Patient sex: M
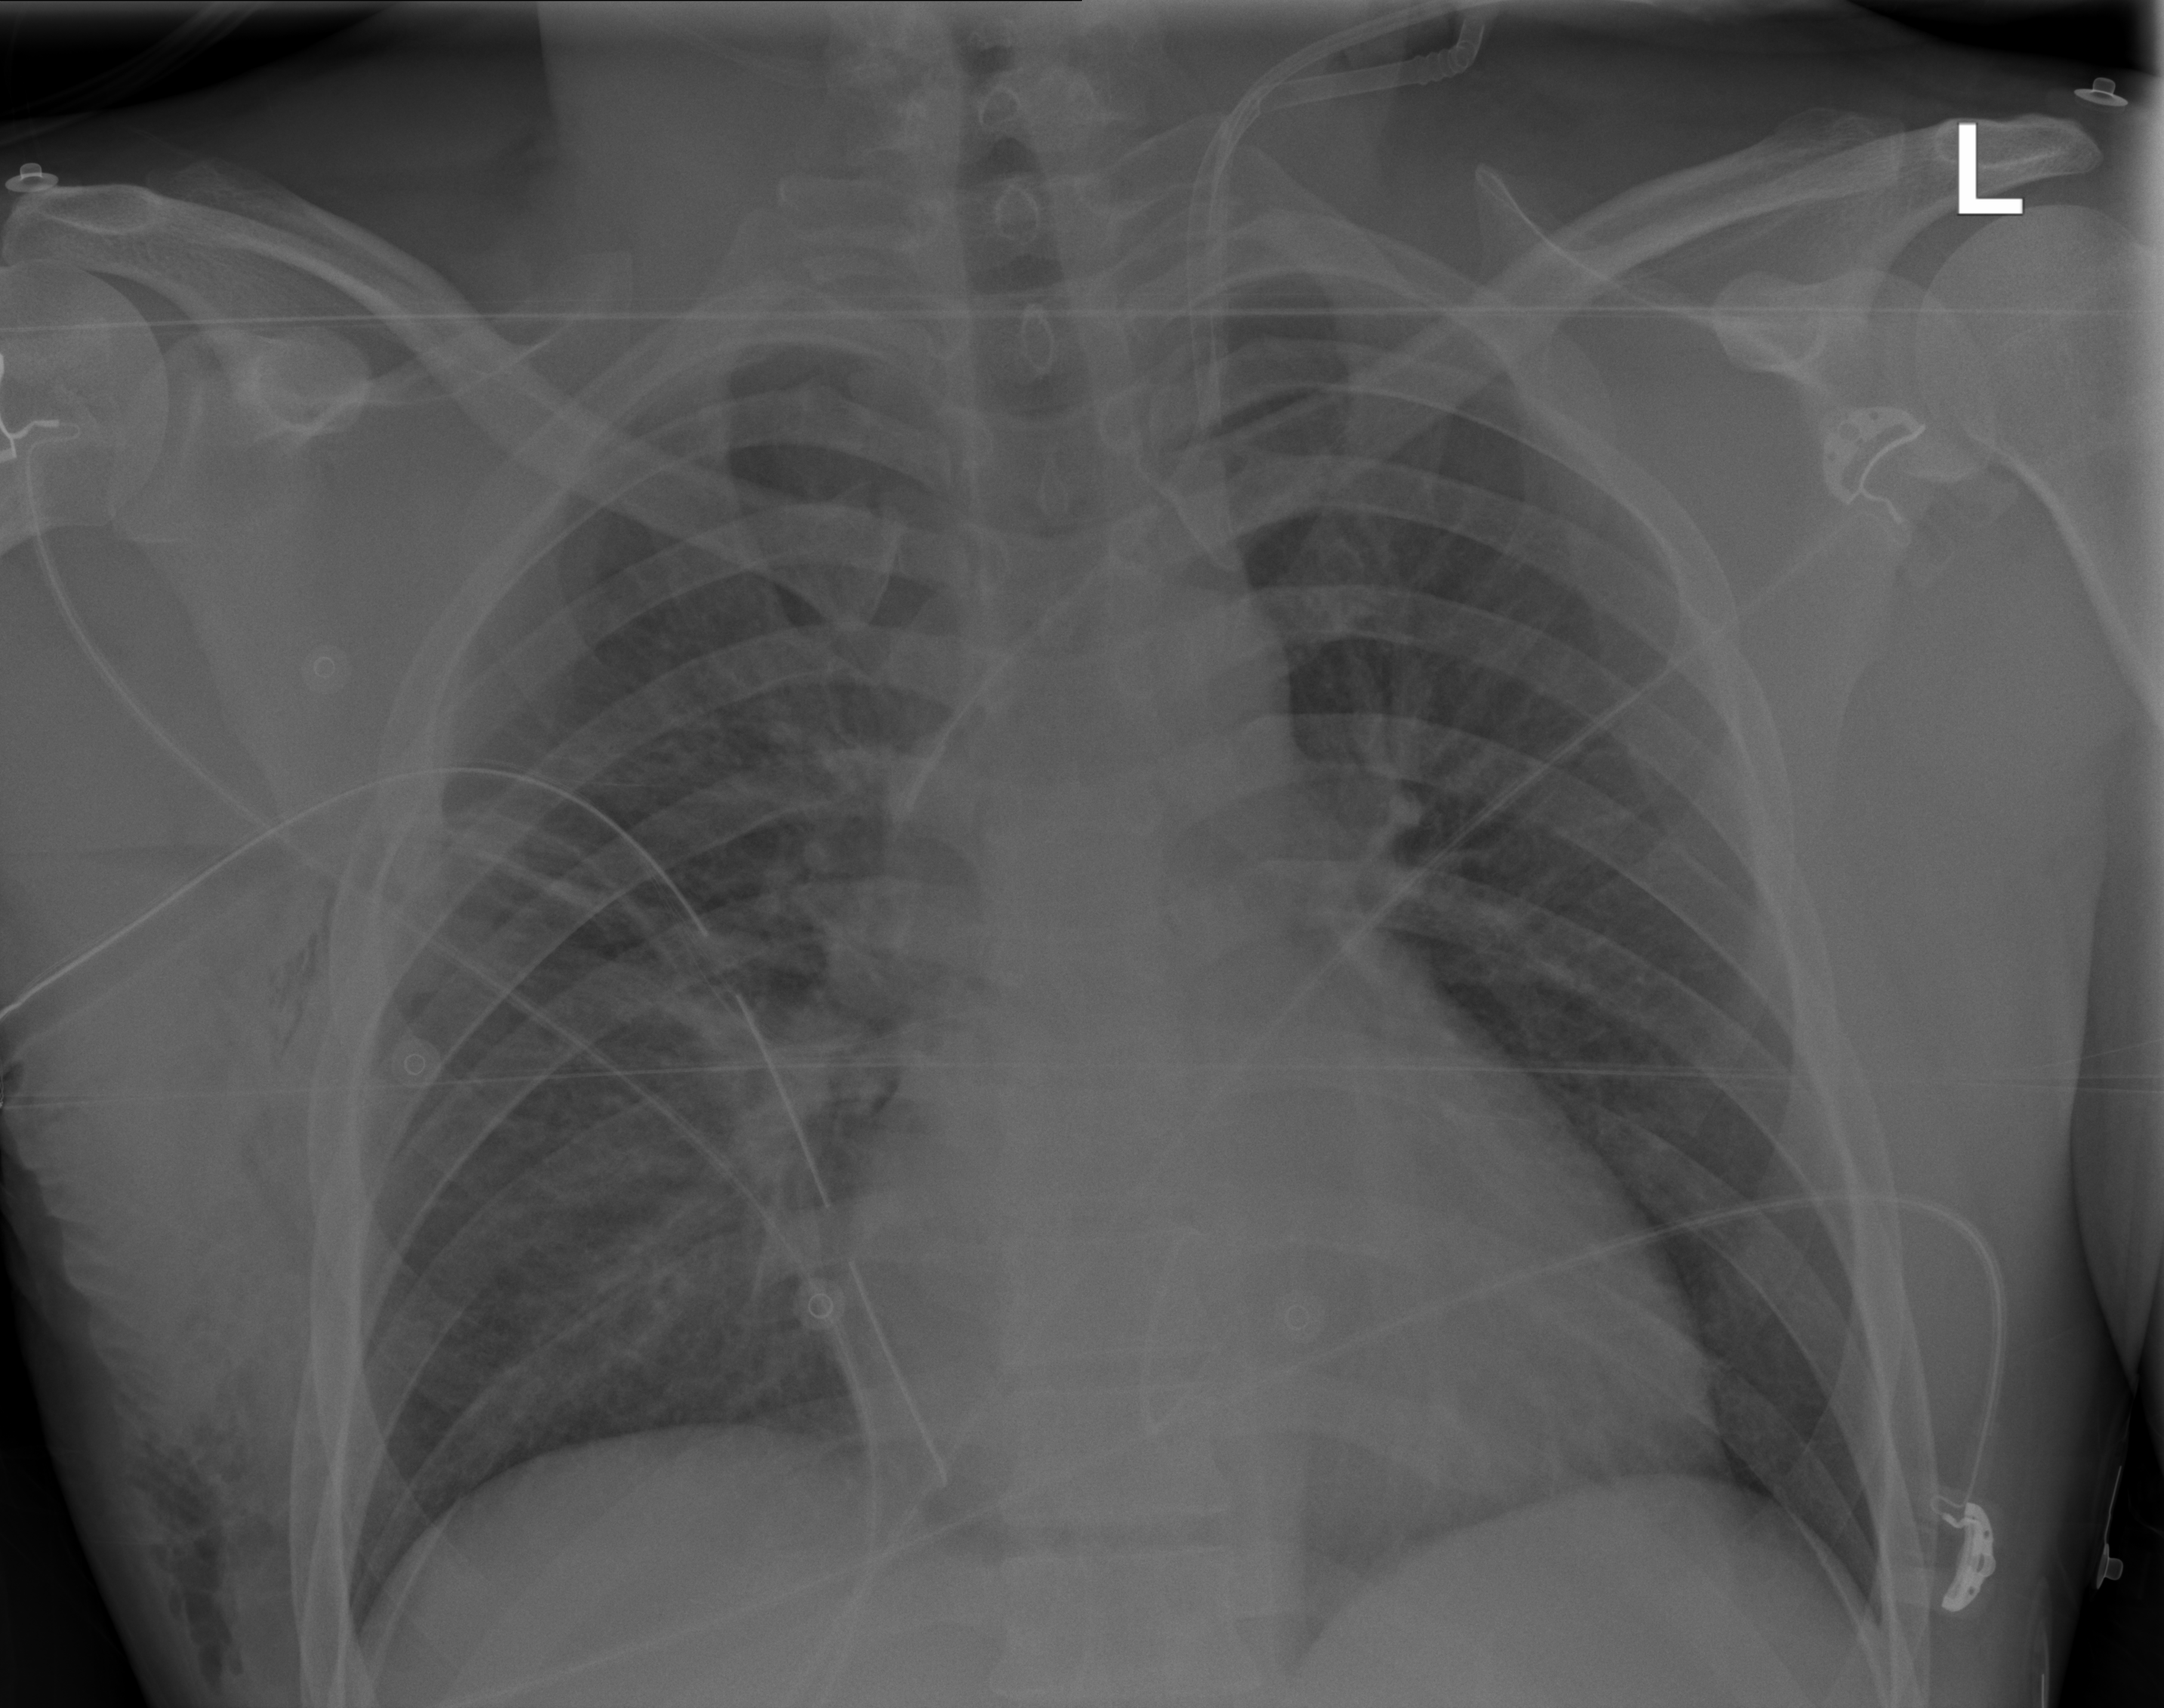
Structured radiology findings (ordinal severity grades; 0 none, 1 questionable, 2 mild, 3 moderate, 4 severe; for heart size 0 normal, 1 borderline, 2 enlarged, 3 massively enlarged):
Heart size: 2
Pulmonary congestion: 0
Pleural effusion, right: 0
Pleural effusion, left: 0
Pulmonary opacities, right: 0
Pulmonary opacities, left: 0
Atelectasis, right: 2
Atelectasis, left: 0